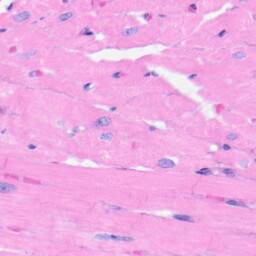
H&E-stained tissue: Heart